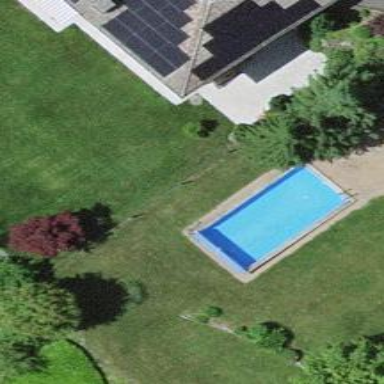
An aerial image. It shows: Outdoor swimming pool in leisure land.